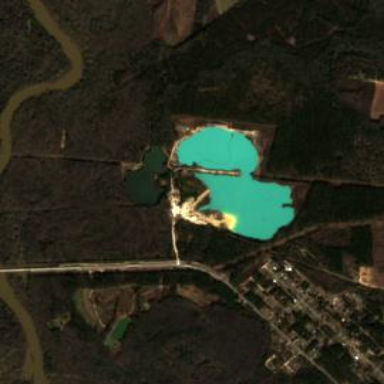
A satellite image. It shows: Sand quarry.